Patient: sex F, age 58
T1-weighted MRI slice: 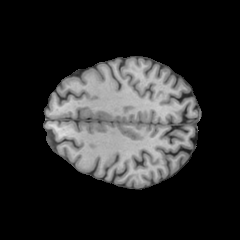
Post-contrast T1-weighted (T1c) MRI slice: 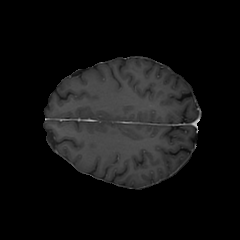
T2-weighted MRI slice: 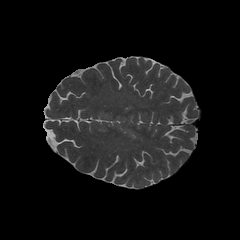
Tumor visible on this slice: no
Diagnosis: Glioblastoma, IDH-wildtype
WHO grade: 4